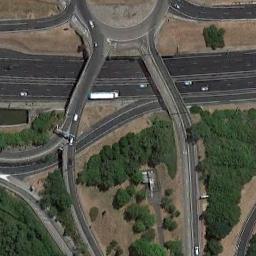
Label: overpass